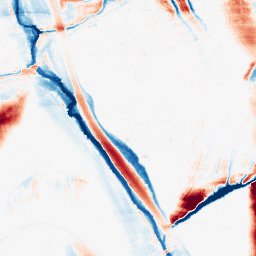
Category: morphological
Decomposition family: morphological_ellipse
Decomposition parameters: operation: average
width: 10
height: 50
Upsampling method: bicubic
Upsampling parameters: scale: 8
Upsampling scale: 8